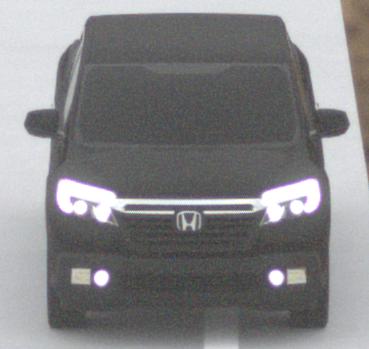
Make: Honda
Model: Ridgeline
Detailed model: Gen. 2
Model produced from: 2016
Model produced until: 2020
Doors: 4
Color: black
Road condition: dry road
Daytime: midday
Contrast: low contrast